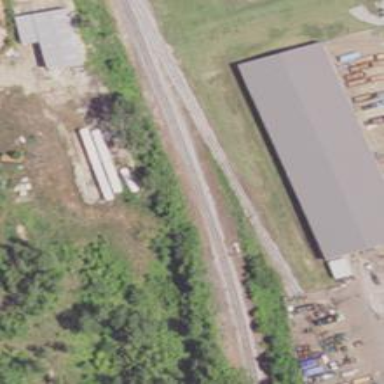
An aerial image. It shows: Railway track.